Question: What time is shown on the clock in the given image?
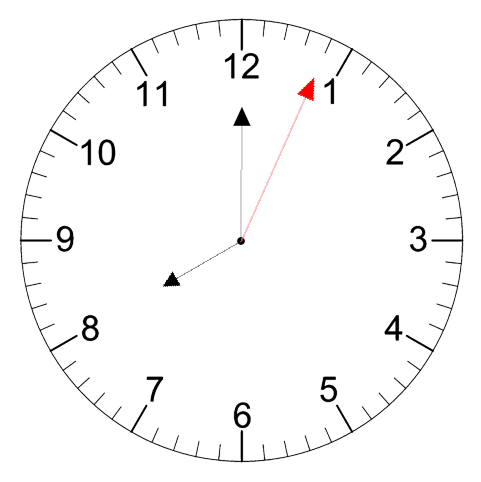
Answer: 08:00:04